Field crop: tomato
Growth stage: 1
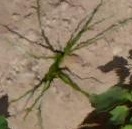
Species: cyperus